Question: I am currently trying to externalize some scripts to keep the clutter off my code. I put it in Notepad++ with no problems but every time I try to upload them on the static Tumblr uploader or the theme assets page I always come up with this message

Which is basically a message telling me that Tumblr uploader does not accept HTML files, where clearly the script is not an HTML and it's saved as a '.js' file. I really don't understand what I am doing wrong, especially when other people seem to get it right and I know how it's preferable it is to externalize scripts.
For the record '.css' files work perfectly without issue but it's always the '.js' files where I run into problems.
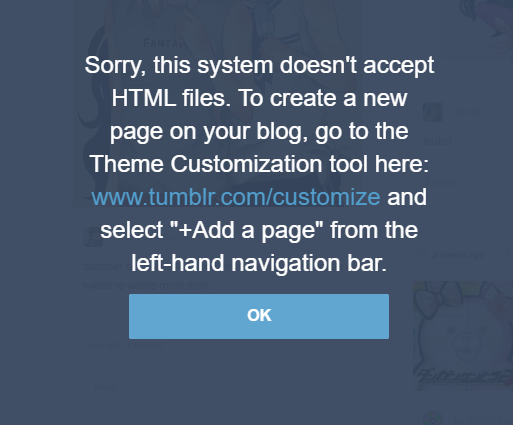
Answer: Tumblr's way of checking for HTML is by looking for any kind of HTML tags. To work around this you just need to change anything that is like '"<div>"' to '"<" + "div" + ">"' and do the same for closing tags as well.
It's annoying but it's the only way around it.